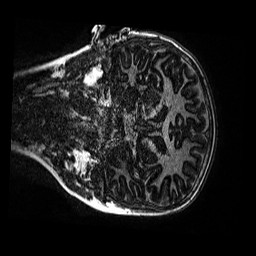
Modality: MP2RAGE
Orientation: coronal
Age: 9
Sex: male
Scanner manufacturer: siemens
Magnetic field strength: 3 T
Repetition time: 4 s
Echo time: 0.00299 s